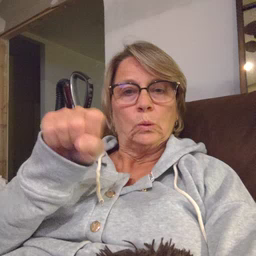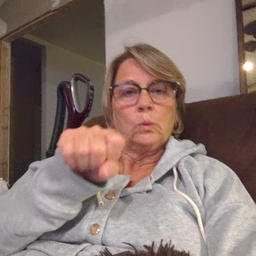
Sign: shoe